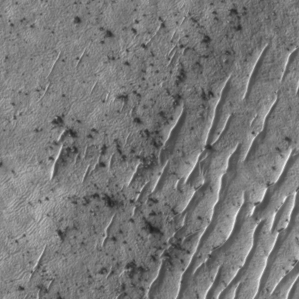
Label: frost